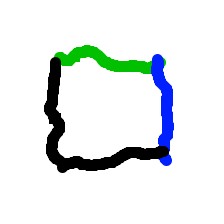
Shape: square